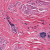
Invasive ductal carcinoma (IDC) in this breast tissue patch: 0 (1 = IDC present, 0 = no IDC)